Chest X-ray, PA view. Patient: 33 years old, sex M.
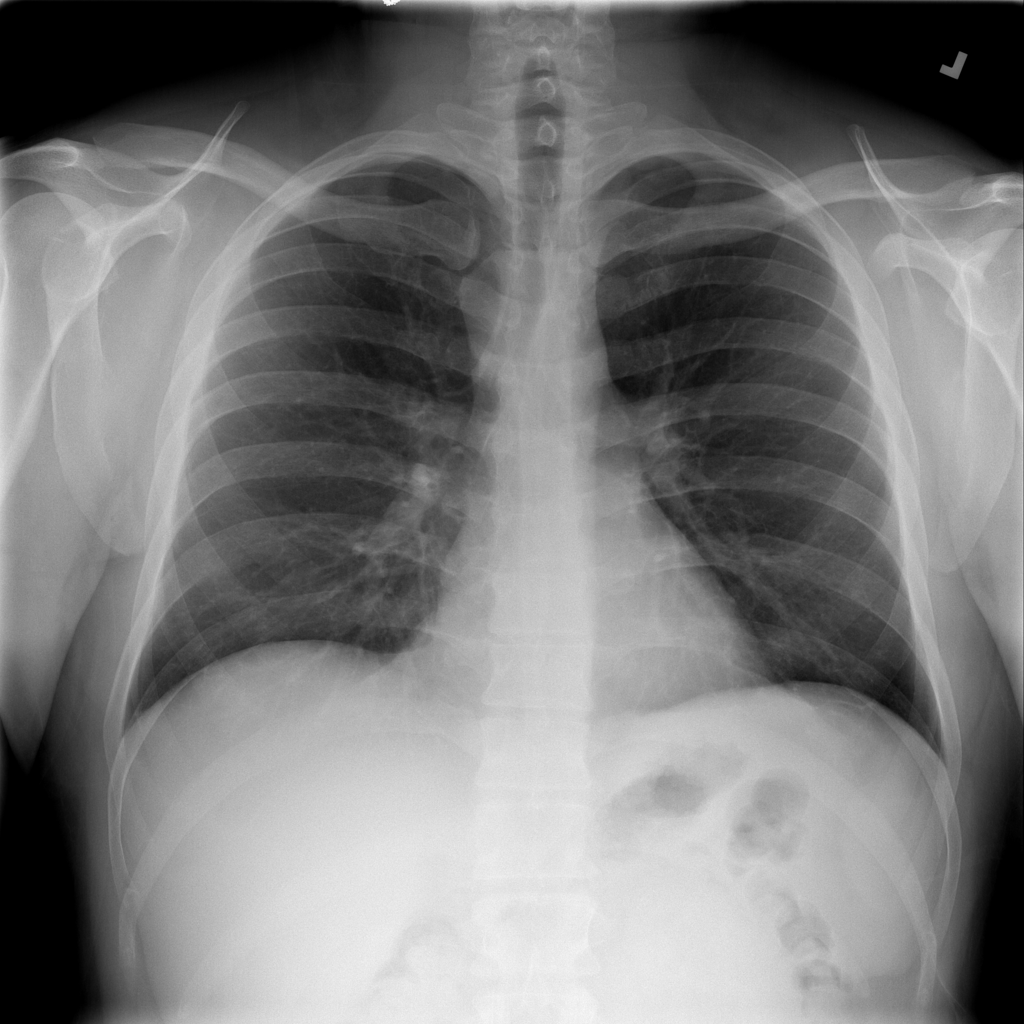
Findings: No Finding